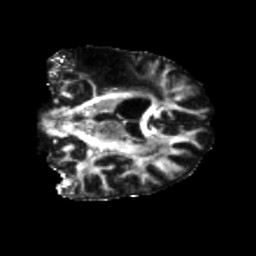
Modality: FA
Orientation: coronal
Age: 43
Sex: male
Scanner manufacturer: siemens
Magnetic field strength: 3 T
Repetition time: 5.25 s
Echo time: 0.08 s